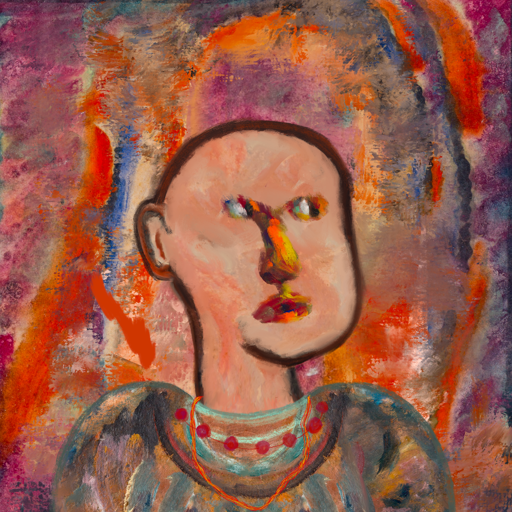
Background: Experience, Head And Neck Side: Roy_Bahadur, Face Side: An_Impression, Bust: Boggyland, Hair Side: Blank, Head Accessory: Blank, Second Necklace: Gypsy_Mother_2, Necklace: Irani_3, Baby: Blank